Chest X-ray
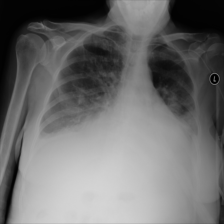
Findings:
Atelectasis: positive
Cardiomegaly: negative
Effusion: positive
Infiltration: positive
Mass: negative
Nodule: negative
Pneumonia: negative
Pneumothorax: negative
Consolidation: positive
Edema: negative
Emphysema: negative
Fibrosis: negative
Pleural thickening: negative
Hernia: negative